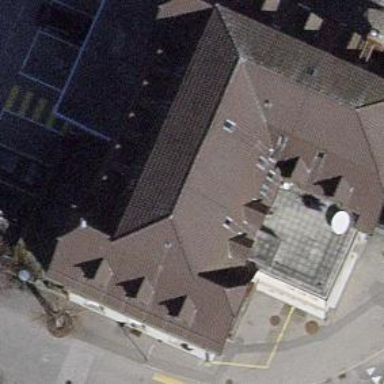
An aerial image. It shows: Part of building.